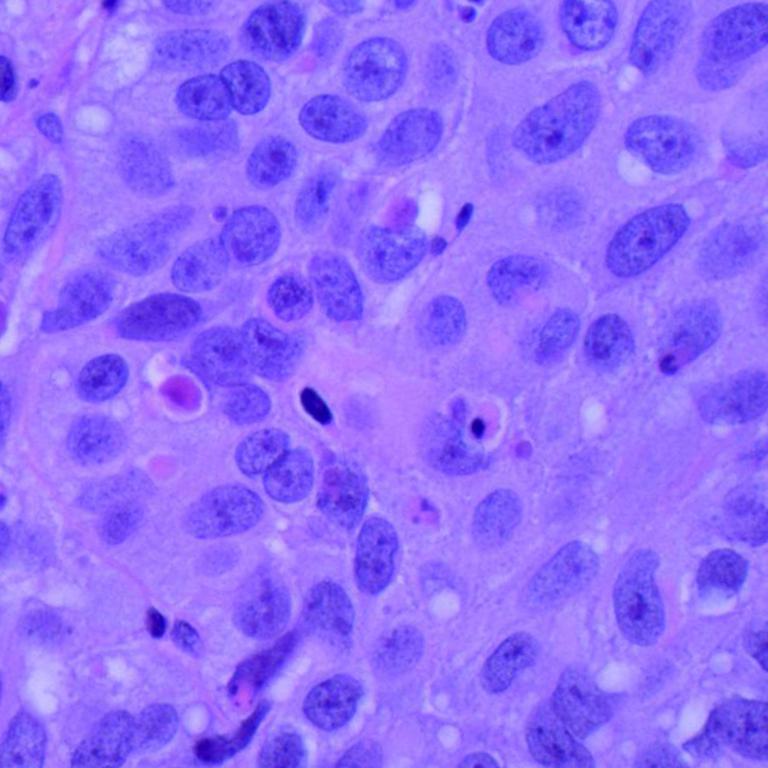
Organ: lung
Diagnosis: squamous carcinomas